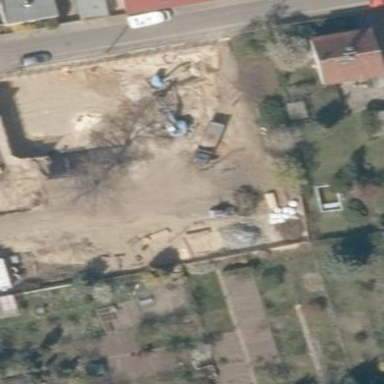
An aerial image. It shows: Simple house.